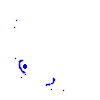
Particle: proton